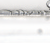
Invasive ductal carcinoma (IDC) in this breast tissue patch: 0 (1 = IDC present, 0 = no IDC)